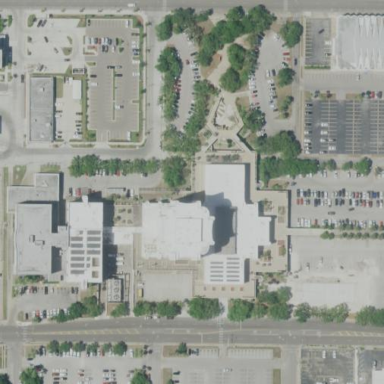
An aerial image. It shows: Office building serving as courthouse.